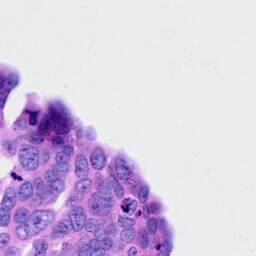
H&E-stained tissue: Ovarian